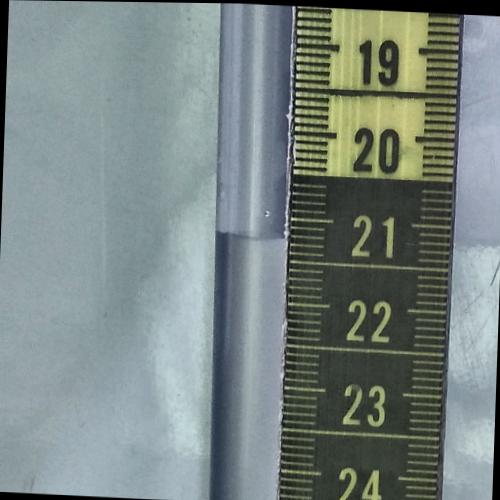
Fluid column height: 21.2 cm